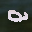
Label: 0